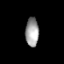
Tissue: prostate
Cell type: T cells
Senescence score: 0.3104
Nuclear area (px): 380
Mean DAPI intensity: 156.476